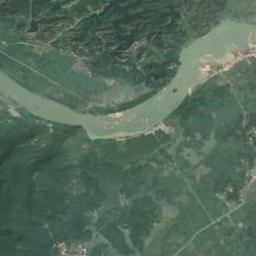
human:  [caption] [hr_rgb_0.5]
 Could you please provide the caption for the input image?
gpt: There are many trees around the river .

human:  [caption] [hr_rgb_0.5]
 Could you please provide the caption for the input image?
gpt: A light green river curved at right angles, With green mountains and fields on both sides .

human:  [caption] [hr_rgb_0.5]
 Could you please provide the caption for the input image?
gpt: The river goes through the green grass .

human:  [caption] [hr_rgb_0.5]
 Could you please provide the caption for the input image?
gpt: The green river goes through the mountainous area covered with vegetation .

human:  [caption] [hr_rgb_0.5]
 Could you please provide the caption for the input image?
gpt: There are green meadows and forests beside the river .